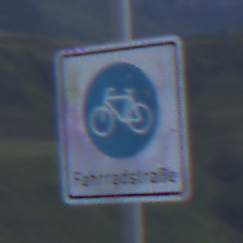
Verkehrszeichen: BeginnFahrradstrasse
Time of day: SunriseSunset
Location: Outdoor (Nature)
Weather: PartlyCloudy
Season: NotSpecified
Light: Natural